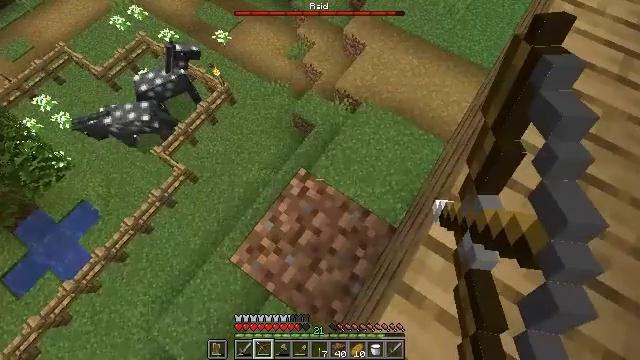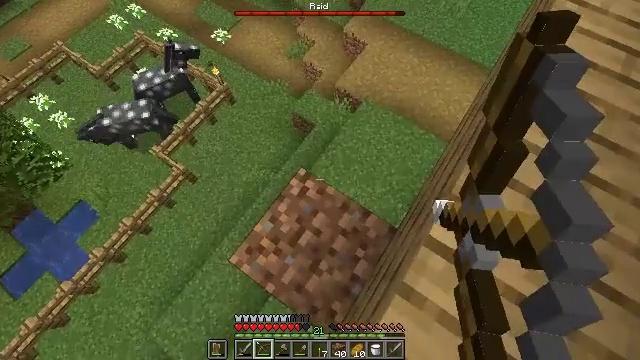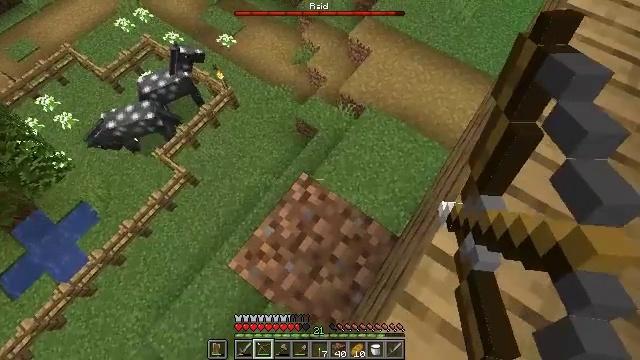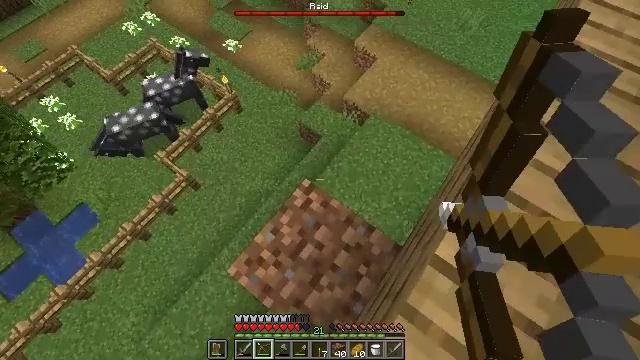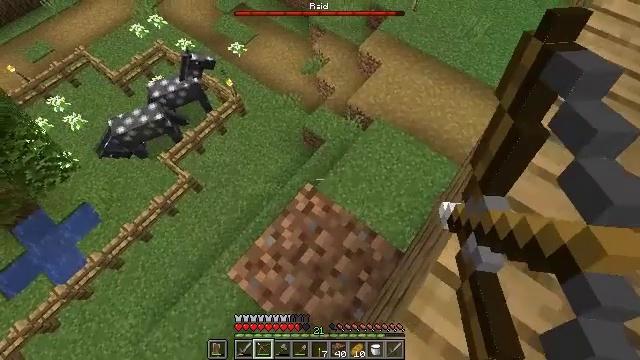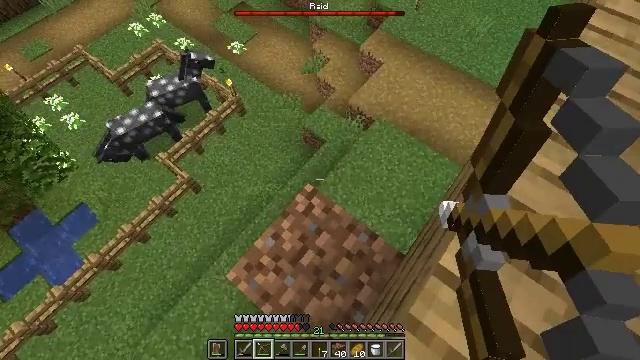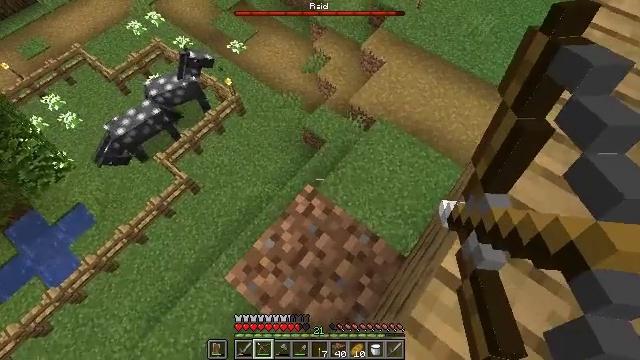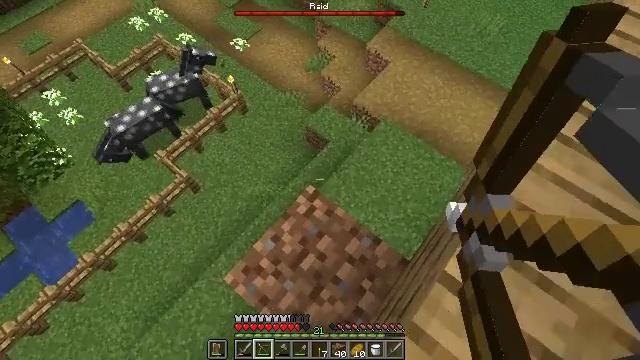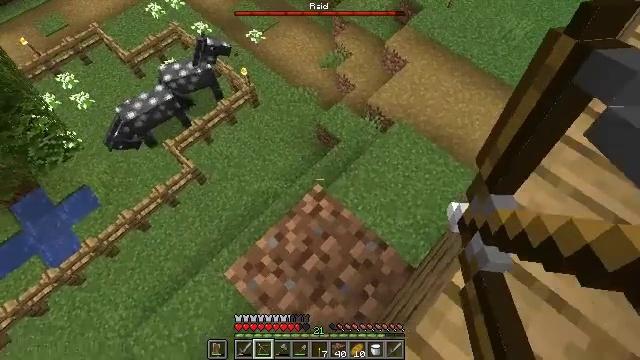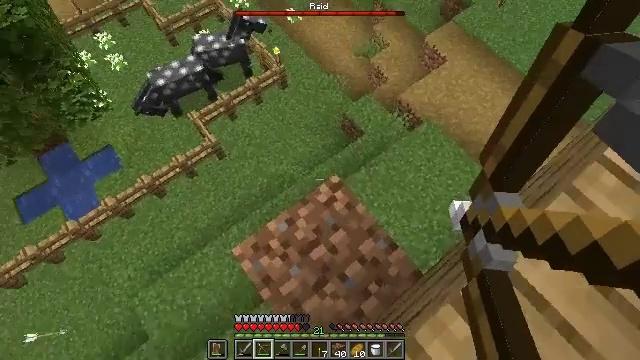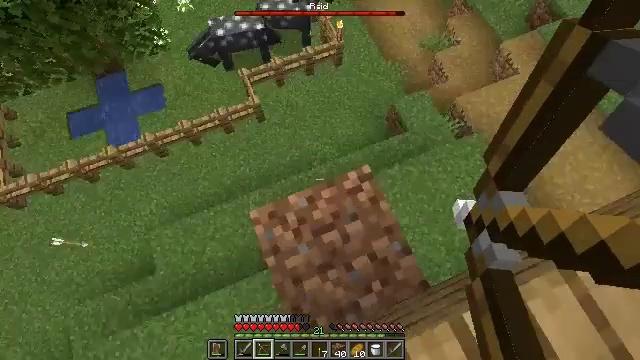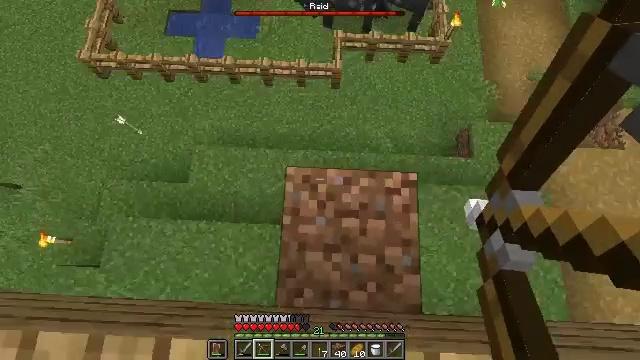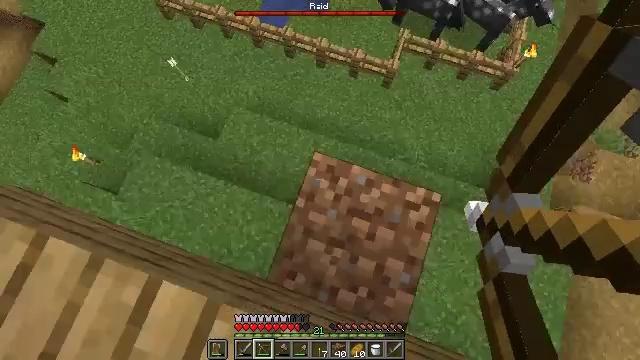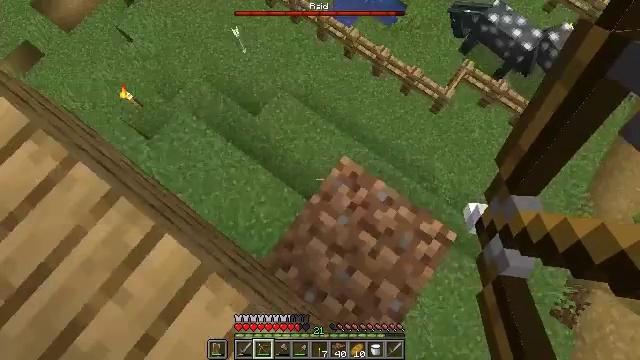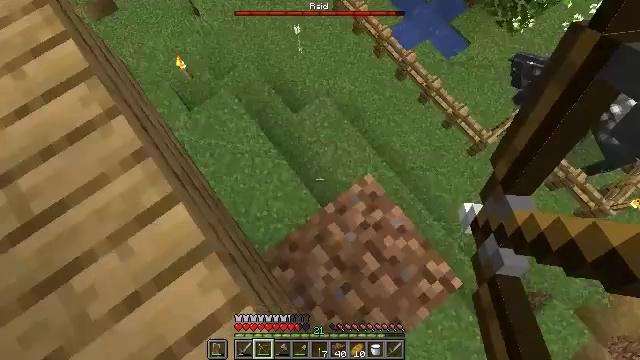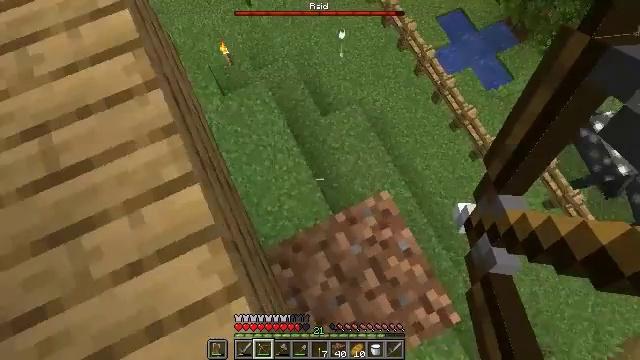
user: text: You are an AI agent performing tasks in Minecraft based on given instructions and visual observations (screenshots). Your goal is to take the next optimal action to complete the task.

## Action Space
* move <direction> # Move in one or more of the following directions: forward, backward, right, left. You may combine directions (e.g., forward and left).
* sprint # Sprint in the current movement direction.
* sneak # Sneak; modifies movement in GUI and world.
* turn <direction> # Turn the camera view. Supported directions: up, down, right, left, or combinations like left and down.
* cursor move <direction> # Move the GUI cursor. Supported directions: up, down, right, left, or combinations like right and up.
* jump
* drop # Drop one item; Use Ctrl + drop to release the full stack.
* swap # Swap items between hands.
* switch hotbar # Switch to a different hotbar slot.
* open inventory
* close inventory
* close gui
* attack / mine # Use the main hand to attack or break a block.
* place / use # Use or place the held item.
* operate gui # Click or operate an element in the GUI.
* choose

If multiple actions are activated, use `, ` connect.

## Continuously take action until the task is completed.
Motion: motion action
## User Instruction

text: Clear birch leaves to get saplings.
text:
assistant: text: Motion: sneak, use / place
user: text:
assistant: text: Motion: sneak, turn left and up, use / place
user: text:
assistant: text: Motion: sneak, turn left and up, use / place
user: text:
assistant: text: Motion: sneak, turn left, use / place
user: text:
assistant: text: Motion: sneak, use / place
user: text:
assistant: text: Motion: sneak, use / place
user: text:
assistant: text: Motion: sneak, turn left, use / place
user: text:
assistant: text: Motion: sneak, turn left, use / place
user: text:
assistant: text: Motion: sneak, turn left and down, use / place
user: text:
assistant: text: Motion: move forward, sneak, turn left and down, use / place
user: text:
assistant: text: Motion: move forward, sneak, turn left and down, use / place
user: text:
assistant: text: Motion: move forward and move right, sneak, turn left and down, use / place
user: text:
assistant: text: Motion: move forward and move right, sneak, turn left, use / place
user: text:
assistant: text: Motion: move forward and move right, sneak, turn left and up, use / place
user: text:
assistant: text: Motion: move forward and move right, sneak, turn left, use / place
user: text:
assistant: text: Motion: move forward and move right, sneak, turn left, use / place
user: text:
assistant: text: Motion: move forward and move right, sneak, turn left and up, use / place
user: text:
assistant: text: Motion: move forward and move right, sneak, turn left and up, use / place
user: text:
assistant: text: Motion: move forward and move right, sneak, turn left, use / place
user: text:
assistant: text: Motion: move forward and move right, sneak, use / place
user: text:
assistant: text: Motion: sneak, turn left and up, use / place
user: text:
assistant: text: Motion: sneak, turn left, use / place
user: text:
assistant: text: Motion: move back, sneak, use / place
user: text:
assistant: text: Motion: move back, sneak, use / place
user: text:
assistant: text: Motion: move back, sneak, use / place
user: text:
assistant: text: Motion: move back, sneak, turn left and down, use / place
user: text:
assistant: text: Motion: move back, sneak, turn left and down, use / place
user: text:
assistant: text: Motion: move back, sneak, turn down, use / place
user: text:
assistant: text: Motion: move back, sneak, turn left and down, use / place
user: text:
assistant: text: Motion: move back, sneak, turn left and up, use / place